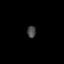
Tissue: lung
Cell type: Endothelial cells
Senescence score: 0.1742
Nuclear area (px): 98
Mean DAPI intensity: 72.643